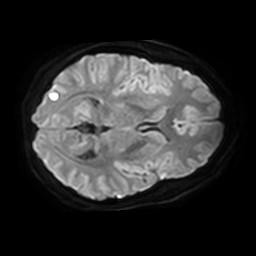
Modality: TRACE
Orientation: axial
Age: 37
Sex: female
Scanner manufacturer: philips
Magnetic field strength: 3 T
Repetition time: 4.041 s
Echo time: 0.05944 s